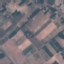
Land use / land cover: PermanentCrop